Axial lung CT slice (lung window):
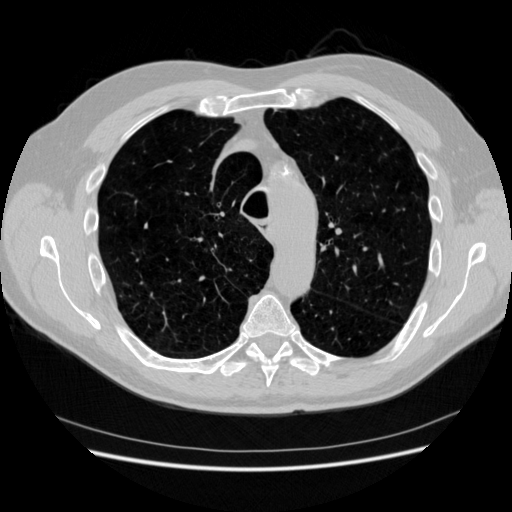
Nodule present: no